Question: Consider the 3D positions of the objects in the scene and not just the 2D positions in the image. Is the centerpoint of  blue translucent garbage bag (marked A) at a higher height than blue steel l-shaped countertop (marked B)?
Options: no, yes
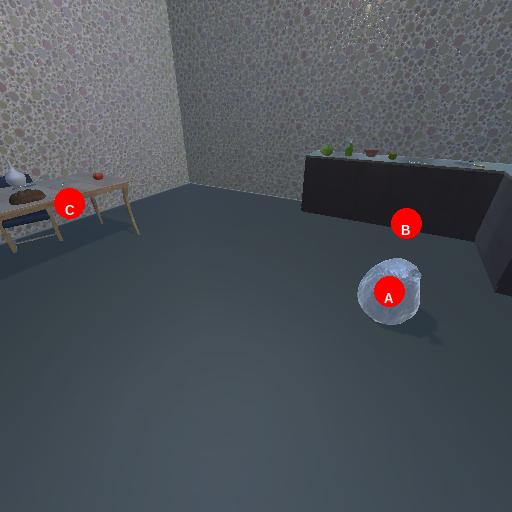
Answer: no